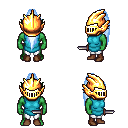
a pixel art fantasy rpg character, male body template, orc, green skin, teal tunic, white pants, white cyan extra-long topknot hairstyle, gold helm, brown shoes, dagger, four views (front, back, left, right), 2x2 character sprite sheet, small pixel art, hard edges, no anti-aliasing